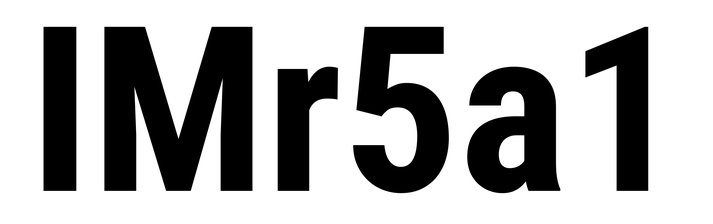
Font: Roboto_Condensed_Bold